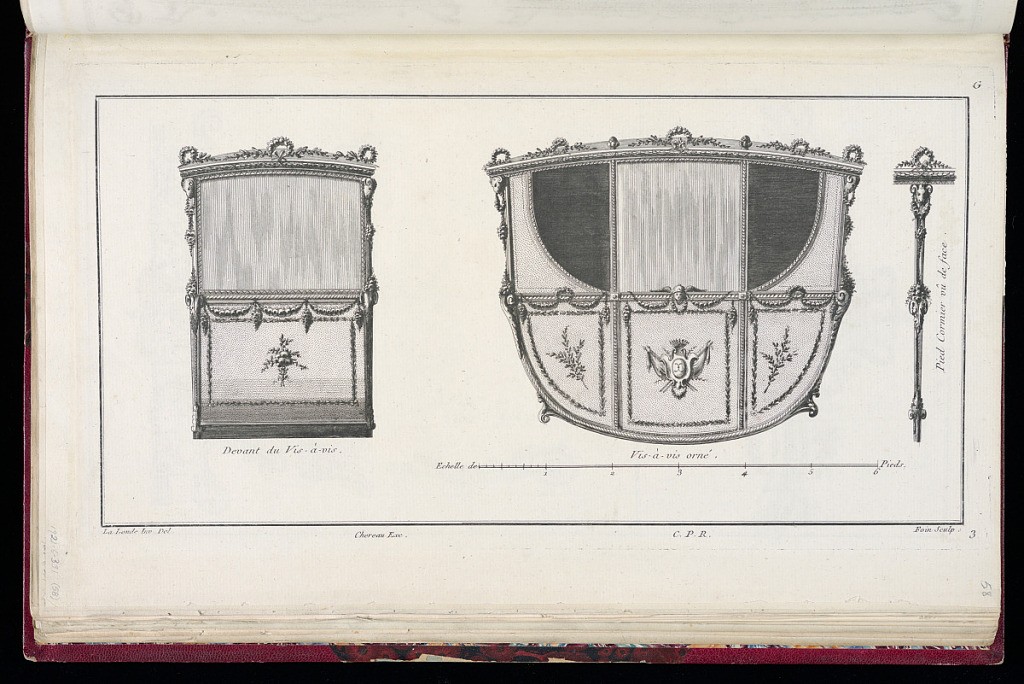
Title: Vis-à-vis orné
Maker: Richard de Lalonde, French, active 1780–96
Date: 1775-1788
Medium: Etching on off-white laid paper
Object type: Print
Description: Back and side view of a design for a small carriage, in which passengers sit facing one another. The carriage is decorated with bouquets and sprays of flowers and a coat of arms, and carved with ornament motifs including garland, wreath, ram head, lamb tongue, pine cone, mascaron, ribbon twist, acanthus leaf, and scroll. The plate is signed and numbered.